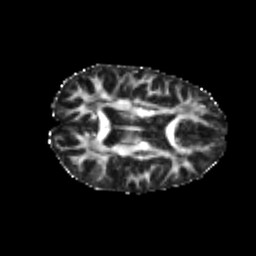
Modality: FA
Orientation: axial
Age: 23
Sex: female
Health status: healthy
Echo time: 0.074 s